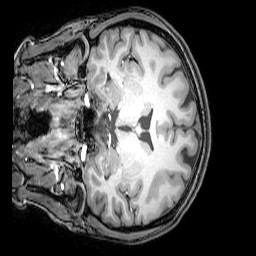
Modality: T1w
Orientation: coronal
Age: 22
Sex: female
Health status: healthy
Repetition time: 0.081 s
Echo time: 0.037 s